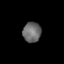
Tissue: prostate
Cell type: T cells
Senescence score: 0.2959
Nuclear area (px): 354
Mean DAPI intensity: 108.234